Question: This is the API url I'm trying to hit in my app:
'''
// Dashboard API to update account
app.post('/api/accounts/:id', accountsController.update);
'''

'''
(function() {
var app = angular.module('app-accounts',
['ngAnimate', 'ngResource', 'account-directives'])
.controller('AcctCtrl',
['$scope', '$resource', 'Accounts',
function($scope, $resource, Accounts) {
var vm = $scope;
vm.$parent.modal = false;
var Account = $resource('/api/accounts');
// Open the edit account modal:
this.editAccount = function(id, label, address) {
console.log(id);
vm.dash.modal = true;
Accounts.modalEditAccount(vm.dash, id, label, address);
};
vm.dash.updateAccount = function(i) {
console.log(i);
// Call Update method from Accounts factory
Accounts.update(i, $scope.new_label, $scope.new_address);
}
}])
// Accounts factory (open edit model, get all, update, remove):
.factory('Accounts', ['$http', '$resource', function($http, $resource) {
var accountsFactory = {};
accountsFactory.modalEditAccount = function(vm, id, label, address) {
vm.modal_edit_account = true;
vm.acct_id = id;
vm.acct_label = label;
vm.acct_address = address;
vm.save_btn_text = 'save';
};
// Get all the accounts
accountsFactory.all = function() {
return $http.get('/api/stuff');
};
// Updates an account
accountsFactory.update = function(id) {
return $http.put('/api/accounts/'+id);
};
// Delete account
accountsFactory.remove = function(id) {
return $http.delete('/api/accounts/'+id);
};
return accountsFactory;
}]);
})();
'''
The 'updateAccounts' function gets the 'id' of the selected account and passes it into the update function in the 'Accounts' factory:
'''
vm.dash.updateAccount = function(i) {
console.log(i);
// Call Update method from Accounts factory
Accounts.update(i, $scope.new_label, $scope.new_address);
}
'''
Next inside my 'Accounts' factory, here is the PUT/UPDATE method:
'''
// Updates an account
accountsFactory.update = function(id) {
return $http.put('/api/accounts/'+id);
};
// ^ call is to "/api/accounts/acct-1"
'''
Then again my Express API update route:
'''
// Dashboard API to update account
app.post('/api/accounts/:id', accountsController.update);
'''
And finally my 'accounts-controller.j' on the server:
'''
module.exports = {
create: function(req, res) {
console.log(req.body);
},
update: function(req, res) {
console.log(req.body);
}
};
'''
Any thoughts on why I'm getting the 404?
'PUT http://localhost:9999/api/accounts/acct-2 404 (Not Found)'
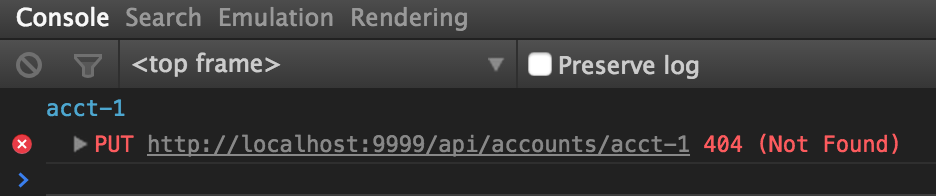
Answer: You have 'app.post('/api/accounts/:id', accountsController.update);'
It should be 'app.put'